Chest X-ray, PA view. Patient: 40 years old, sex F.
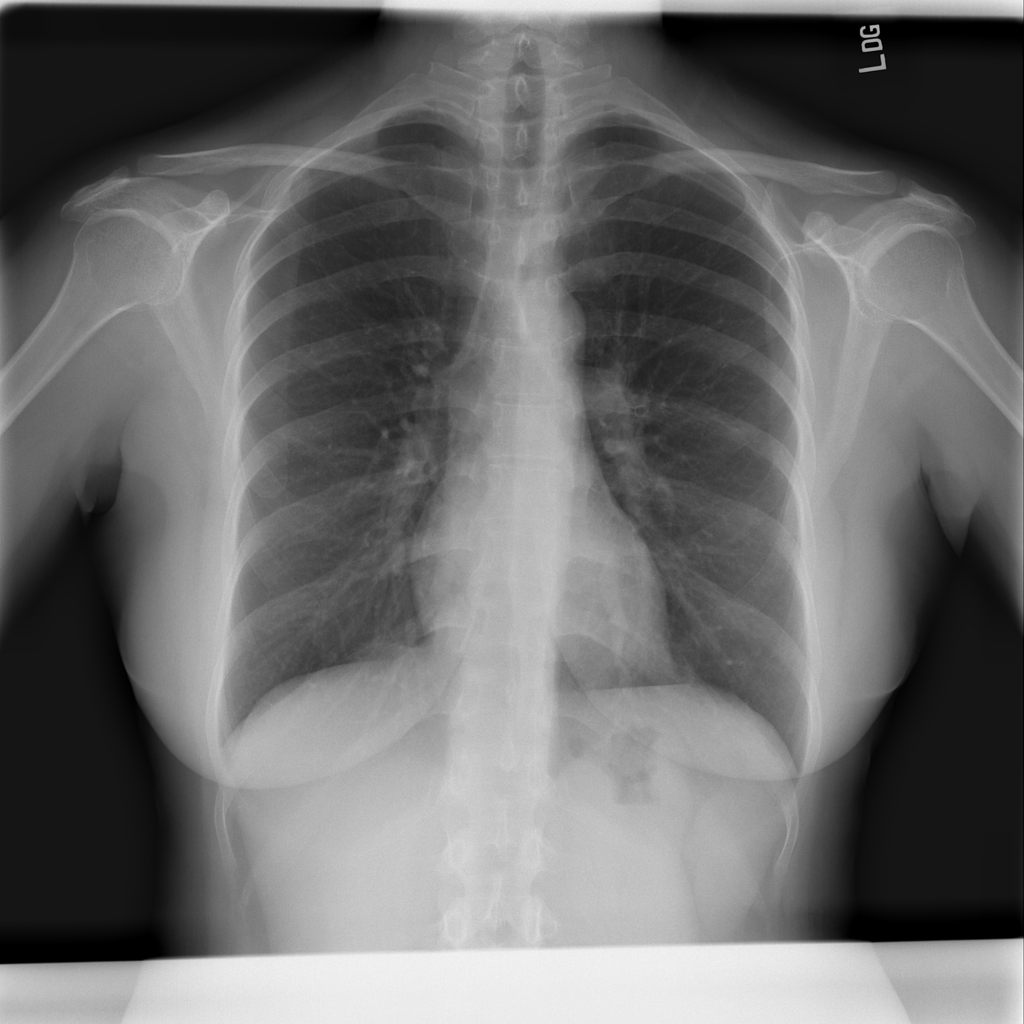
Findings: No Finding